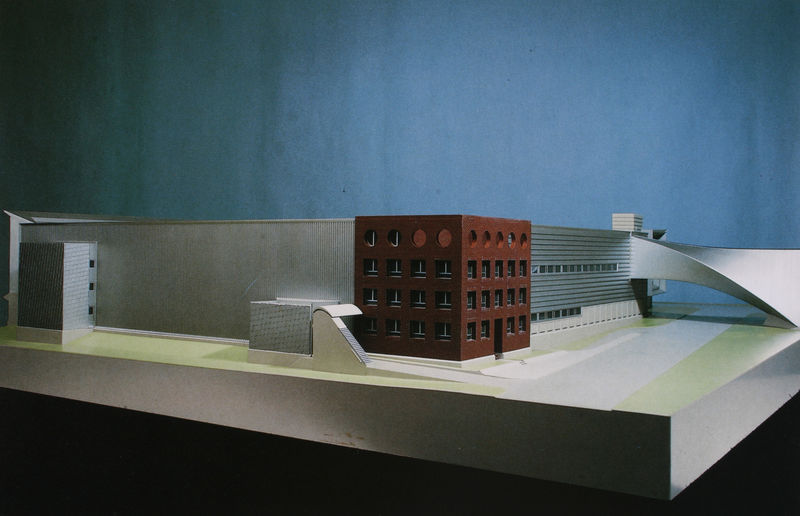
Titel: Modellansicht
Künstler: Santiago Calatrava
Standort: Coesfeld/Lette
Institution: Industrieanlage
Schlagwörter: fenster, gebäude, modell, würfel, geschosse